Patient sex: F
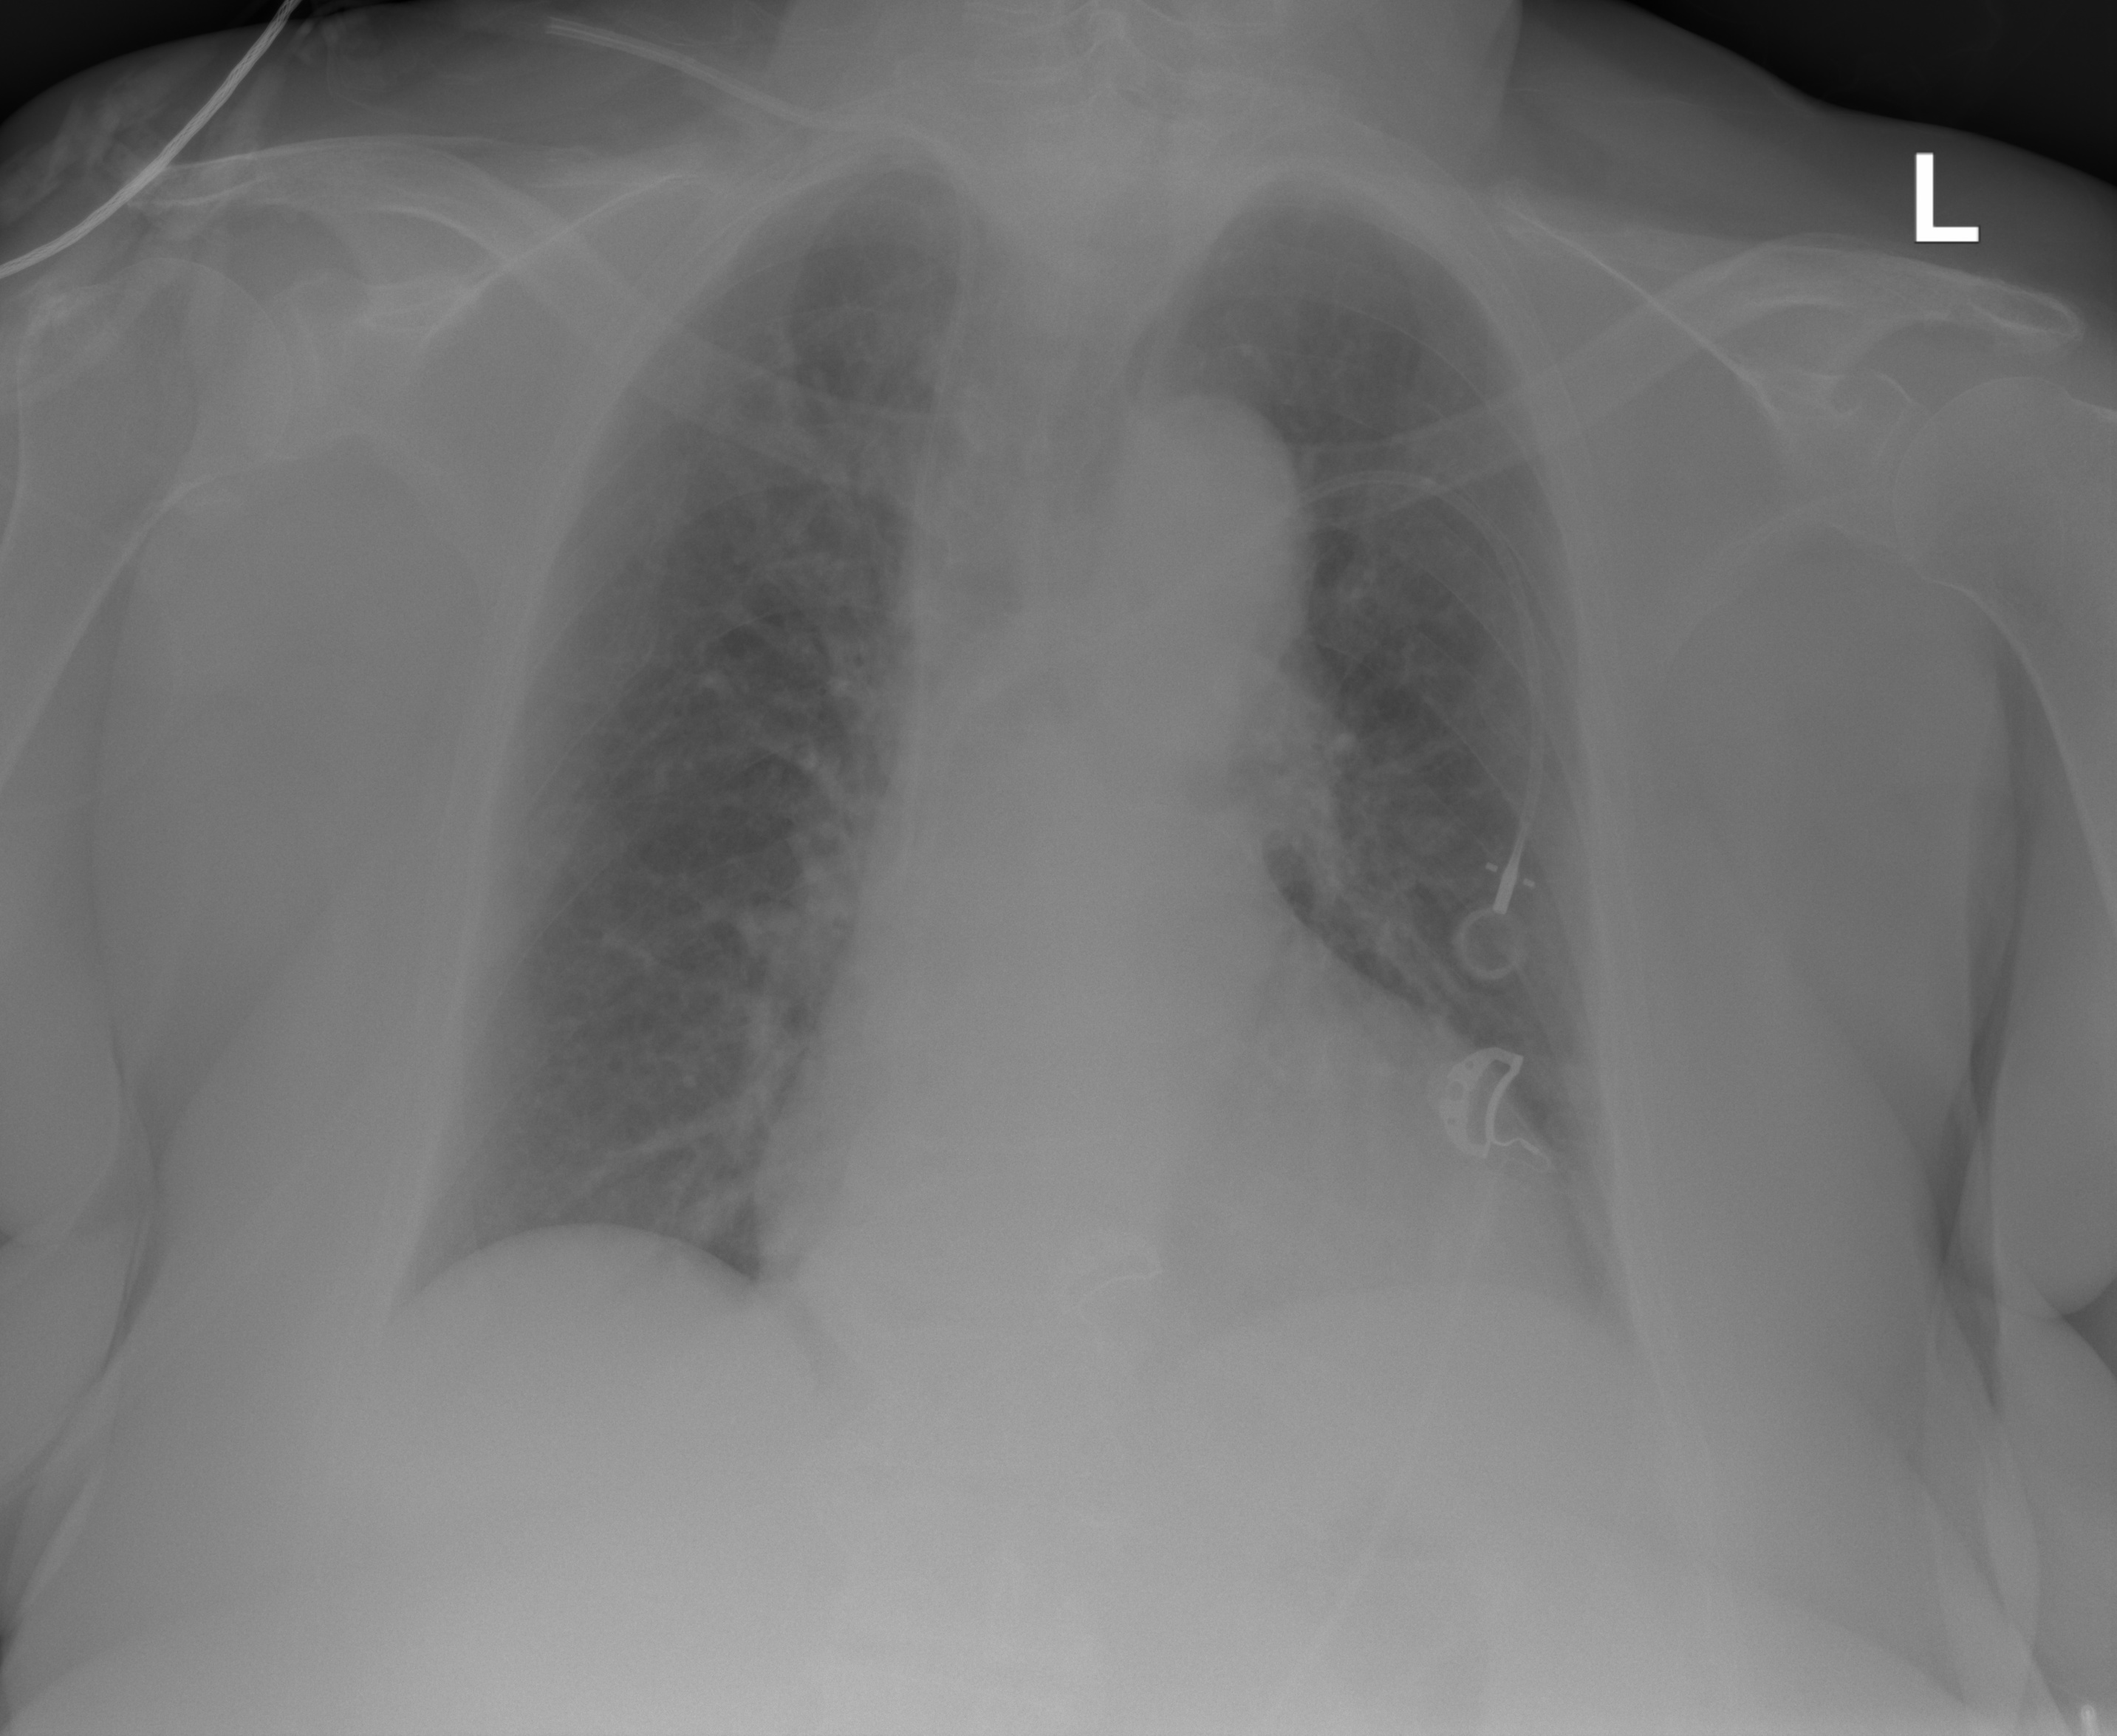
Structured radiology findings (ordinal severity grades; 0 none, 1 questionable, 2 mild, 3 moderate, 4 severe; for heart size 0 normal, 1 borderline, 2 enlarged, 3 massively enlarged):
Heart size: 2
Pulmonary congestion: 2
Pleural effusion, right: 0
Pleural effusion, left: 1
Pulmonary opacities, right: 2
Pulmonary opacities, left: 2
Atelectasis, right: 0
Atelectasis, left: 2